Question: I am trying to find a way to make a forest plot of hazard ratios from a Cox-PH model when one of the model variables needs to be stratified. For a non-stratified model, the 'ggforest()' function is excellent. Running some example code
'''
library(survival)
library(survminer)
model <- coxph(Surv(time, status) ~ sex + rx + adhere,
data = colon )
ggforest(model)
colon <- within(colon, {
sex <- factor(sex, labels = c("female", "male"))
differ <- factor(differ, labels = c("well", "moderate", "poor"))
extent <- factor(extent, labels = c("submuc.", "muscle", "serosa", "contig."))
})
bigmodel <-
coxph(Surv(time, status) ~ sex + rx + adhere + differ + extent + node4,
data = colon )
ggforest(bigmodel)
'''
produces this graph

However if I have to correct for non-proportionality with stratification
'''
stratamodel <- coxph(Surv(time, status) ~ sex + strata(rx) + adhere + differ + extent + node4,
data = colon )
ggforest(stratamodel)
'''
The following error message appears:
> "Error in '[.data.frame'(data, , var) : undefined columns selected
In addition: Warning message:
> In .get_data(model, data = data) : The 'data' argument is not
provided. Data will be extracted from model fit."
Any suggestions for how to get the information that ggforest needs from the strata model so that it can produce a plot? Thanks for your help!
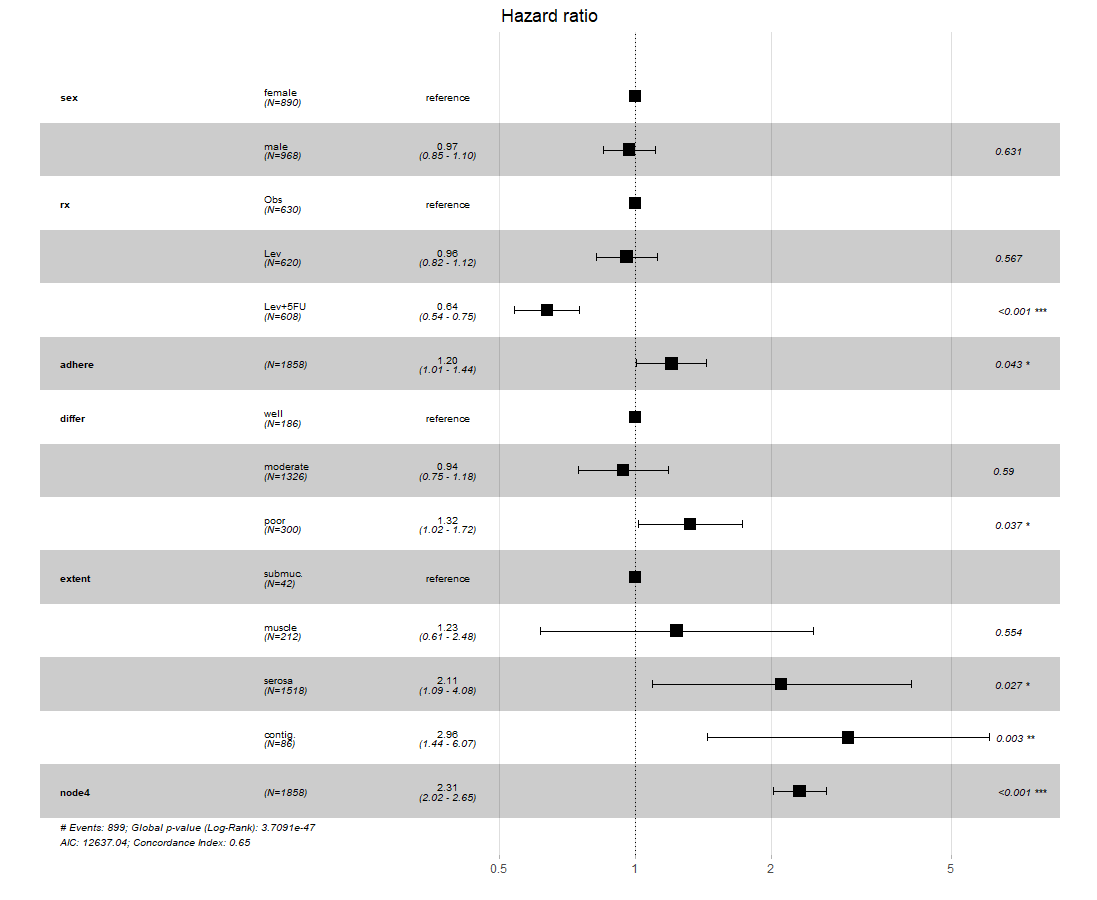
Answer: I gather that the desired forest plot is one that simply skips the stratified RX variable in the model's formula. If so, we can simply insert an if clause inside, to ignore formula parts that don't correspond exactly to column names in the data (e.g. "strata(rx)" is not a column name).
# Approach 1
If you are comfortable with R sufficiently to modify functions, run 'trace(ggforest, edit = TRUE)' and replace the 'allTerms <- lapply(...)' (around lines 10-25) in the pop-up window with the following version:
'''
allTerms <- lapply(seq_along(terms), function(i) {
var <- names(terms)[i]
if(var %in% colnames(data)) {
if (terms[i] %in% c("factor", "character")) {
adf <- as.data.frame(table(data[, var]))
cbind(var = var, adf, pos = 1:nrow(adf))
}
else if (terms[i] == "numeric") {
data.frame(var = var, Var1 = "", Freq = nrow(data),
pos = 1)
}
else {
vars = grep(paste0("^", var, "*."), coef$term,
value = TRUE)
data.frame(var = vars, Var1 = "", Freq = nrow(data),
pos = seq_along(vars))
}
} else {
message(var, "is not found in data columns, and will be skipped.")
}
})
'''
'''
ggforest(stratamodel) # this should work after the modification
'''
<URL>
The modification will not persist to subsequent R sessions. If you want to reverse the modification within the current session, simply run 'untrace(ggforest)'.
# Approach 2
If you prefer to have a permanently modified version of the function for future use / don't want to muck around with a library's function, save the function below:
'''
ggforest2 <- function (model, data = NULL, main = "Hazard ratio",
cpositions = c(0.02, 0.22, 0.4), fontsize = 0.7,
refLabel = "reference", noDigits = 2) {
conf.high <- conf.low <- estimate <- NULL
stopifnot(class(model) == "coxph")
data <- survminer:::.get_data(model, data = data)
terms <- attr(model$terms, "dataClasses")[-1]
coef <- as.data.frame(broom::tidy(model))
gmodel <- broom::glance(model)
allTerms <- lapply(seq_along(terms), function(i) {
var <- names(terms)[i]
if(var %in% colnames(data)) {
if (terms[i] %in% c("factor", "character")) {
adf <- as.data.frame(table(data[, var]))
cbind(var = var, adf, pos = 1:nrow(adf))
}
else if (terms[i] == "numeric") {
data.frame(var = var, Var1 = "", Freq = nrow(data),
pos = 1)
}
else {
vars = grep(paste0("^", var, "*."), coef$term,
value = TRUE)
data.frame(var = vars, Var1 = "", Freq = nrow(data),
pos = seq_along(vars))
}
} else {
message(var, "is not found in data columns, and will be skipped.")
}
})
allTermsDF <- do.call(rbind, allTerms)
colnames(allTermsDF) <- c("var", "level", "N",
"pos")
inds <- apply(allTermsDF[, 1:2], 1, paste0, collapse = "")
rownames(coef) <- gsub(coef$term, pattern = "'", replacement = "")
toShow <- cbind(allTermsDF, coef[inds, ])[, c("var", "level", "N", "p.value",
"estimate", "conf.low",
"conf.high", "pos")]
toShowExp <- toShow[, 5:7]
toShowExp[is.na(toShowExp)] <- 0
toShowExp <- format(exp(toShowExp), digits = noDigits)
toShowExpClean <- data.frame(toShow, pvalue = signif(toShow[, 4], noDigits + 1),
toShowExp)
toShowExpClean$stars <- paste0(round(toShowExpClean$p.value, noDigits + 1), " ",
ifelse(toShowExpClean$p.value < 0.05, "*", ""),
ifelse(toShowExpClean$p.value < 0.01, "*", ""),
ifelse(toShowExpClean$p.value < 0.001, "*", ""))
toShowExpClean$ci <- paste0("(", toShowExpClean[, "conf.low.1"],
" - ", toShowExpClean[, "conf.high.1"], ")")
toShowExpClean$estimate.1[is.na(toShowExpClean$estimate)] = refLabel
toShowExpClean$stars[which(toShowExpClean$p.value < 0.001)] = "<0.001 ***"
toShowExpClean$stars[is.na(toShowExpClean$estimate)] = ""
toShowExpClean$ci[is.na(toShowExpClean$estimate)] = ""
toShowExpClean$estimate[is.na(toShowExpClean$estimate)] = 0
toShowExpClean$var = as.character(toShowExpClean$var)
toShowExpClean$var[duplicated(toShowExpClean$var)] = ""
toShowExpClean$N <- paste0("(N=", toShowExpClean$N, ")")
toShowExpClean <- toShowExpClean[nrow(toShowExpClean):1, ]
rangeb <- range(toShowExpClean$conf.low, toShowExpClean$conf.high,
na.rm = TRUE)
breaks <- axisTicks(rangeb/2, log = TRUE, nint = 7)
rangeplot <- rangeb
rangeplot[1] <- rangeplot[1] - diff(rangeb)
rangeplot[2] <- rangeplot[2] + 0.15 * diff(rangeb)
width <- diff(rangeplot)
y_variable <- rangeplot[1] + cpositions[1] * width
y_nlevel <- rangeplot[1] + cpositions[2] * width
y_cistring <- rangeplot[1] + cpositions[3] * width
y_stars <- rangeb[2]
x_annotate <- seq_len(nrow(toShowExpClean))
annot_size_mm <- fontsize *
as.numeric(grid::convertX(unit(theme_get()$text$size, "pt"), "mm"))
p <- ggplot(toShowExpClean,
aes(seq_along(var), exp(estimate))) +
geom_rect(aes(xmin = seq_along(var) - 0.5,
xmax = seq_along(var) + 0.5,
ymin = exp(rangeplot[1]),
ymax = exp(rangeplot[2]),
fill = ordered(seq_along(var)%%2 + 1))) +
scale_fill_manual(values = c("#FFFFFF33", "#<PHONE>"), guide = "none") +
geom_point(pch = 15, size = 4) +
geom_errorbar(aes(ymin = exp(conf.low), ymax = exp(conf.high)),
width = 0.15) +
geom_hline(yintercept = 1, linetype = 3) +
coord_flip(ylim = exp(rangeplot)) +
ggtitle(main) +
scale_y_log10(name = "", labels = sprintf("%g", breaks),
expand = c(0.02, 0.02), breaks = breaks) +
theme_light() +
theme(panel.grid.minor.y = element_blank(),
panel.grid.minor.x = element_blank(),
panel.grid.major.y = element_blank(),
legend.position = "none",
panel.border = element_blank(),
axis.title.y = element_blank(),
axis.text.y = element_blank(),
axis.ticks.y = element_blank(),
plot.title = element_text(hjust = 0.5)) +
xlab("") +
annotate(geom = "text", x = x_annotate, y = exp(y_variable),
label = toShowExpClean$var, fontface = "bold",
hjust = 0, size = annot_size_mm) +
annotate(geom = "text", x = x_annotate, y = exp(y_nlevel), hjust = 0,
label = toShowExpClean$level,
vjust = -0.1, size = annot_size_mm) +
annotate(geom = "text", x = x_annotate, y = exp(y_nlevel),
label = toShowExpClean$N, fontface = "italic", hjust = 0,
vjust = ifelse(toShowExpClean$level == "", 0.5, 1.1),
size = annot_size_mm) +
annotate(geom = "text", x = x_annotate, y = exp(y_cistring),
label = toShowExpClean$estimate.1, size = annot_size_mm,
vjust = ifelse(toShowExpClean$estimate.1 == "reference", 0.5, -0.1)) +
annotate(geom = "text", x = x_annotate, y = exp(y_cistring),
label = toShowExpClean$ci, size = annot_size_mm,
vjust = 1.1, fontface = "italic") +
annotate(geom = "text", x = x_annotate, y = exp(y_stars),
label = toShowExpClean$stars, size = annot_size_mm,
hjust = -0.2, fontface = "italic") +
annotate(geom = "text", x = 0.5, y = exp(y_variable),
label = paste0("# Events: ", gmodel$nevent,
"; Global p-value (Log-Rank): ",
format.pval(gmodel$p.value.log, eps = ".001"),
"
AIC: ", round(gmodel$AIC, 2),
"; Concordance Index: ", round(gmodel$concordance, 2)),
size = annot_size_mm, hjust = 0, vjust = 1.2, fontface = "italic")
gt <- ggplot_gtable(ggplot_build(p))
gt$layout$clip[gt$layout$name == "panel"] <- "off"
ggpubr::as_ggplot(gt)
}
'''
It's a snapshot of the 'ggforest' function , with the same modification as above. If the package's creator makes modifications to the package in the future, this can break or become outdated. But for now, 'ggforest2(stratamodel)' will yield the same result as Approach 1.